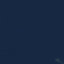
Label: SeaLake